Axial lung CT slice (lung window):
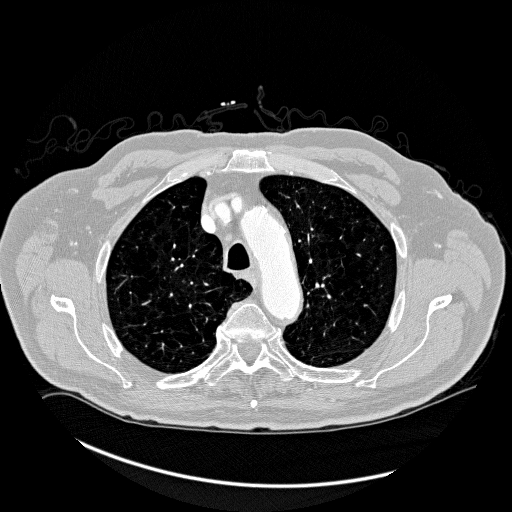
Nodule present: no